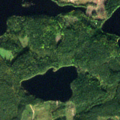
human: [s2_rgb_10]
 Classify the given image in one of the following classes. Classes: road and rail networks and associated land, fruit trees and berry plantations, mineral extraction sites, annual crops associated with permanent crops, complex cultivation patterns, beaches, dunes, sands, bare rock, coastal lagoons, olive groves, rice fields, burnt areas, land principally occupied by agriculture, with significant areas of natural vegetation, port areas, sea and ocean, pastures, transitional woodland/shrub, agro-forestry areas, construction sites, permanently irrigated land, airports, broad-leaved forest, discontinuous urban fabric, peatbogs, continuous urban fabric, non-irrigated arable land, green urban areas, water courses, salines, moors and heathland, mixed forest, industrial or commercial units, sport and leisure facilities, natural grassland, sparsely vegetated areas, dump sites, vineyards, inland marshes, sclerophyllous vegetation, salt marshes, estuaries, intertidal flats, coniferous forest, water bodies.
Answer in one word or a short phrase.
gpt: coniferous forest, water bodies